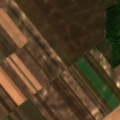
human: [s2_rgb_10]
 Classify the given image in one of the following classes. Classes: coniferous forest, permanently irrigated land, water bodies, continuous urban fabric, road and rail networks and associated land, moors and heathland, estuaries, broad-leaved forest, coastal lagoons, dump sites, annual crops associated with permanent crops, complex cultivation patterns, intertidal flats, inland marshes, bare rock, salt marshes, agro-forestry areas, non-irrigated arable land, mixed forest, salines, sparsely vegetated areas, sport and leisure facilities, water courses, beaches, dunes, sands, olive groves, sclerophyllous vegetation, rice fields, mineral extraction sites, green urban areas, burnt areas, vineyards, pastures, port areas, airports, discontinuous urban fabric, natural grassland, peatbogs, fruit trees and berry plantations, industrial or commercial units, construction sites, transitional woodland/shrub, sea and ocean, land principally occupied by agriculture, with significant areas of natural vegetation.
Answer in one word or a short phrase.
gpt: non-irrigated arable land, transitional woodland/shrub